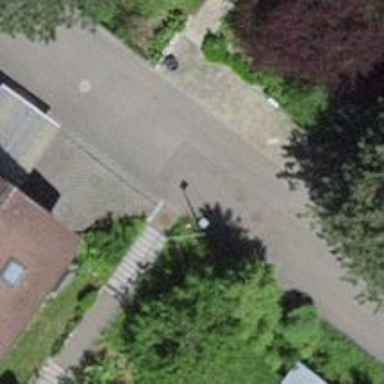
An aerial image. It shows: Road with steps.